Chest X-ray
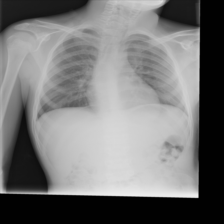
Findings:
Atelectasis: negative
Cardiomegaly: negative
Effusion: negative
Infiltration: negative
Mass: negative
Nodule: negative
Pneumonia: negative
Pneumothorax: negative
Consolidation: negative
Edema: negative
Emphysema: negative
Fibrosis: negative
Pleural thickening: negative
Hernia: negative